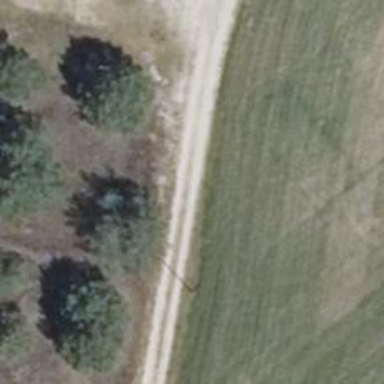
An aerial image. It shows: Sandy track with grade3 tracktype.